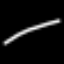
Label: line